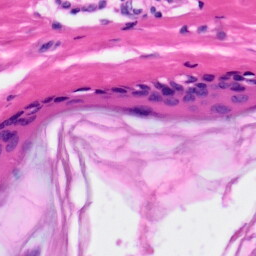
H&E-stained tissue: Skin